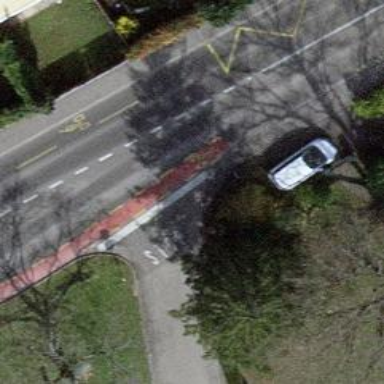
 featuring cycle lane on the left side and sidewalk."